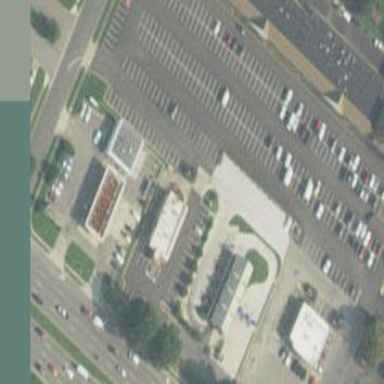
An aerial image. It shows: Retail area.